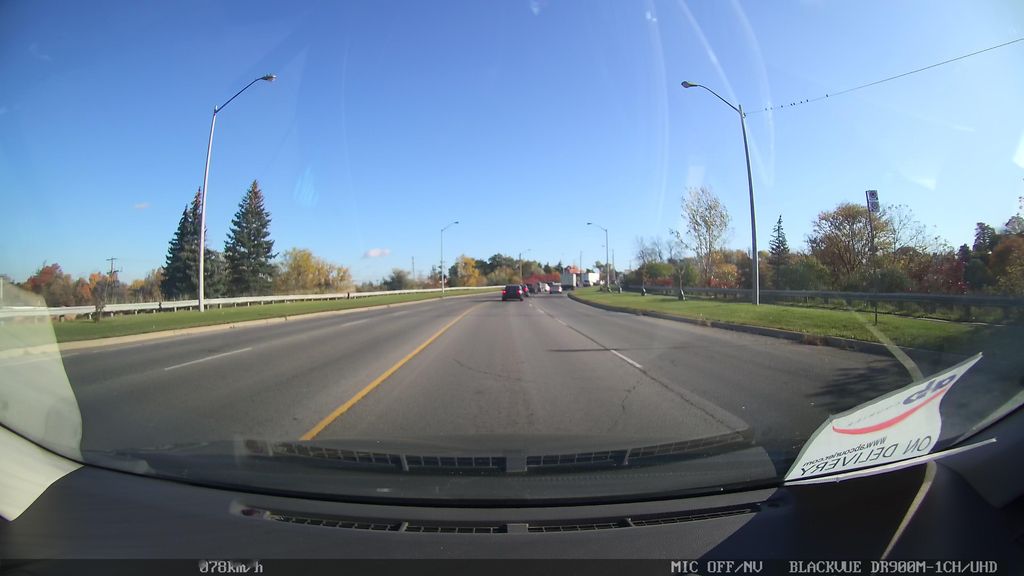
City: toronto